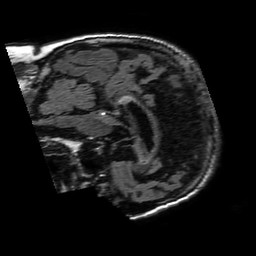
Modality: FLAIR
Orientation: sagittal
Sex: male
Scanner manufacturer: philips
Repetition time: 11 s
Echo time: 0.125 s